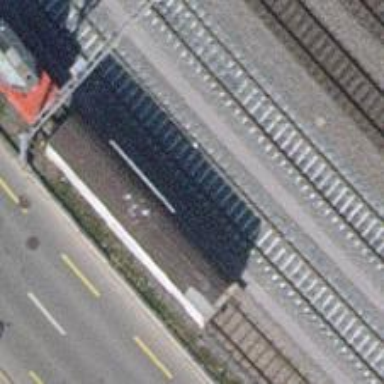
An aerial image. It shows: Railway track with electrified contact lines. This is siding track.